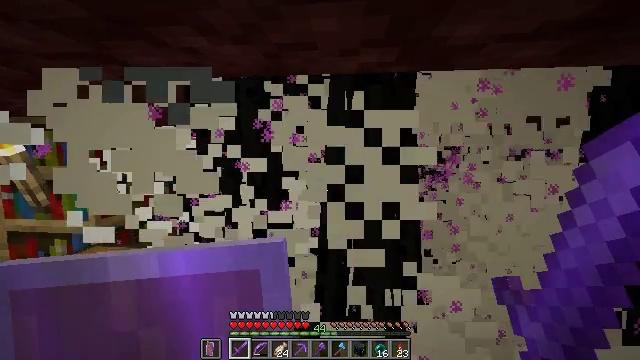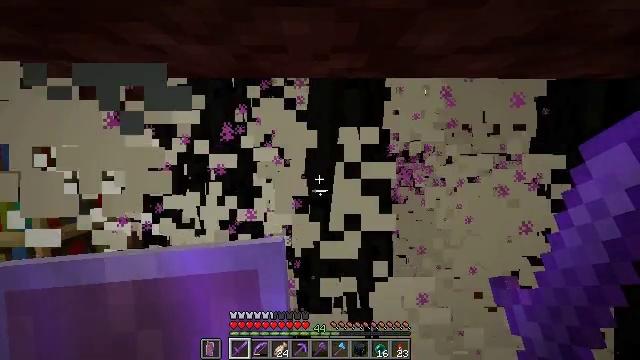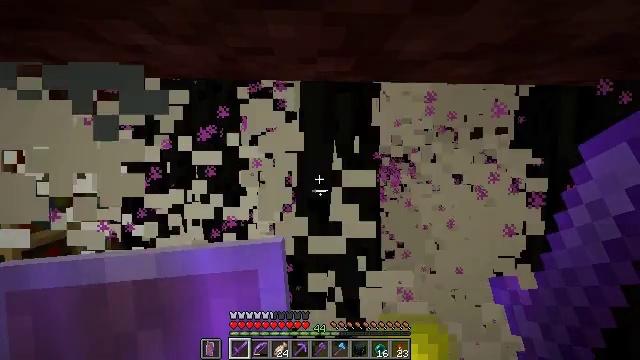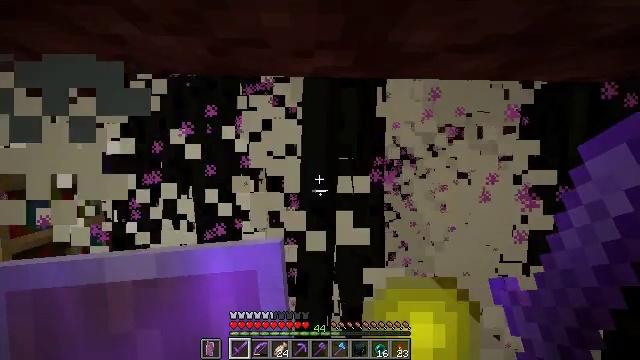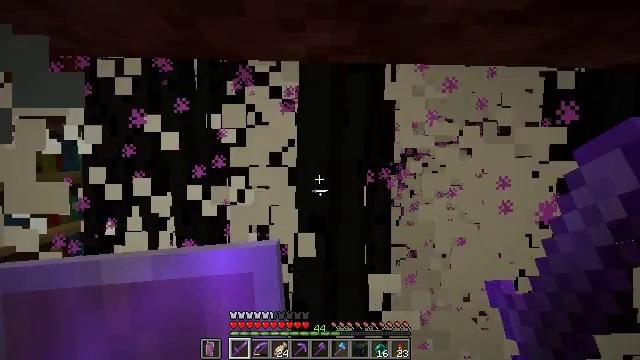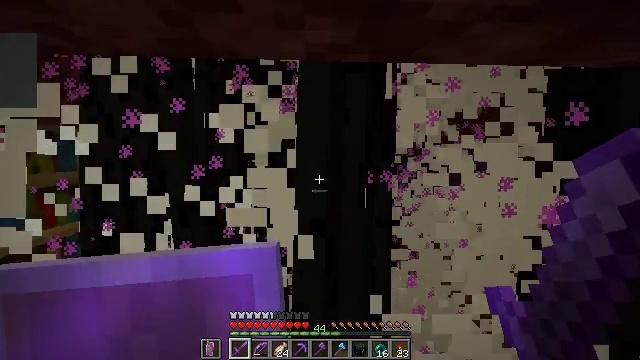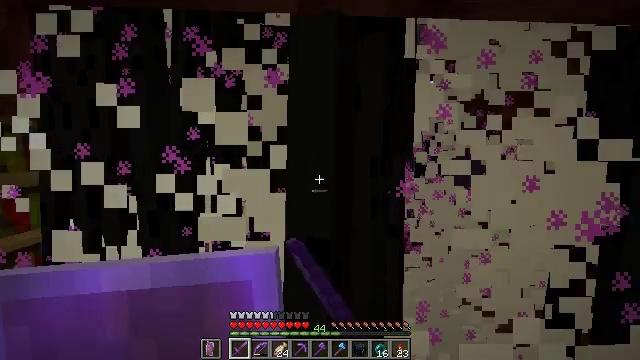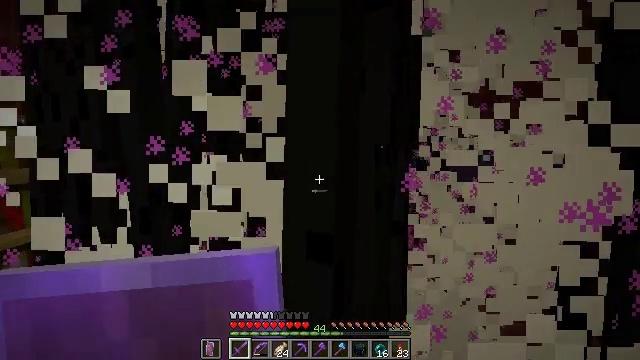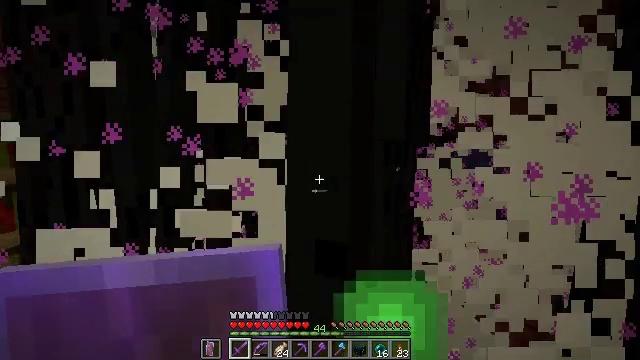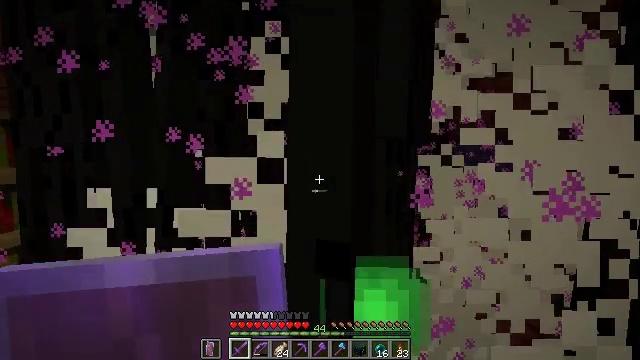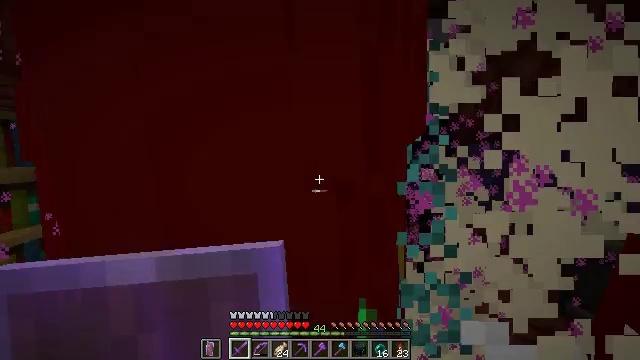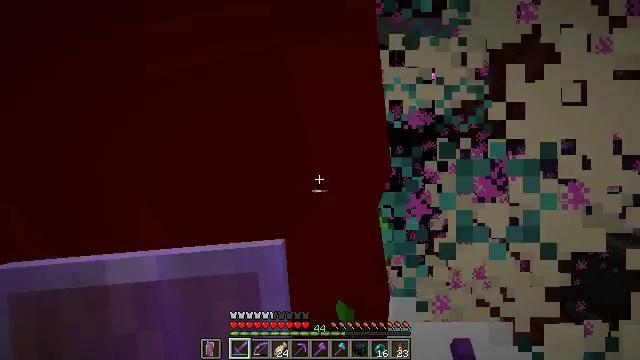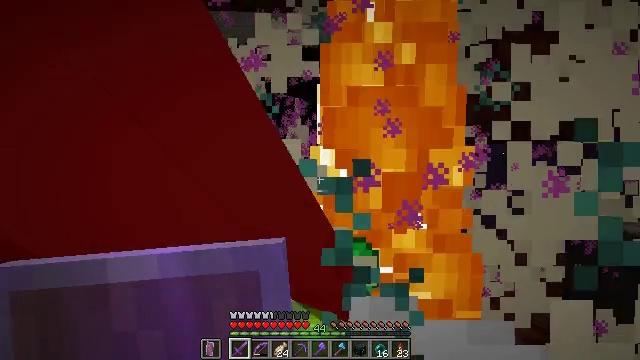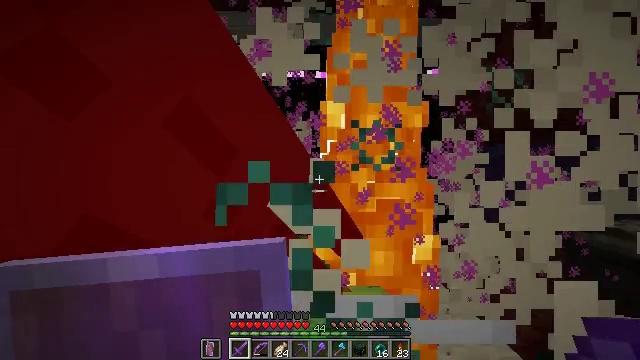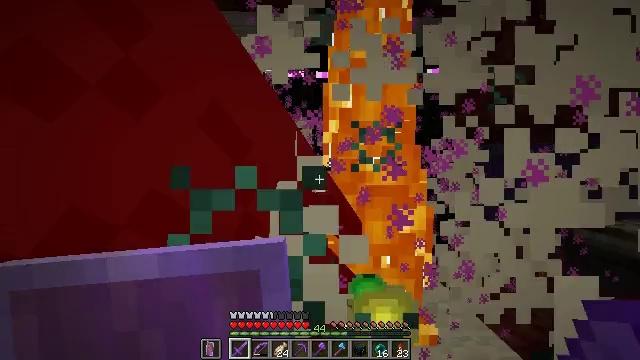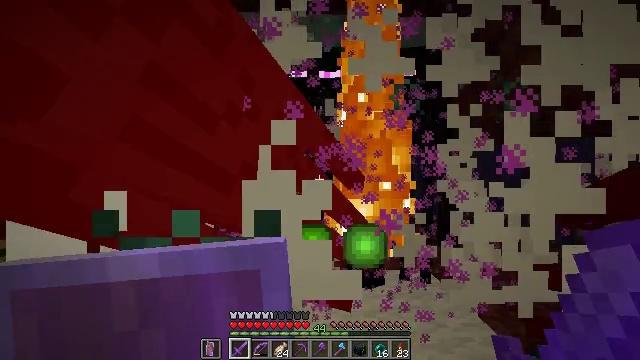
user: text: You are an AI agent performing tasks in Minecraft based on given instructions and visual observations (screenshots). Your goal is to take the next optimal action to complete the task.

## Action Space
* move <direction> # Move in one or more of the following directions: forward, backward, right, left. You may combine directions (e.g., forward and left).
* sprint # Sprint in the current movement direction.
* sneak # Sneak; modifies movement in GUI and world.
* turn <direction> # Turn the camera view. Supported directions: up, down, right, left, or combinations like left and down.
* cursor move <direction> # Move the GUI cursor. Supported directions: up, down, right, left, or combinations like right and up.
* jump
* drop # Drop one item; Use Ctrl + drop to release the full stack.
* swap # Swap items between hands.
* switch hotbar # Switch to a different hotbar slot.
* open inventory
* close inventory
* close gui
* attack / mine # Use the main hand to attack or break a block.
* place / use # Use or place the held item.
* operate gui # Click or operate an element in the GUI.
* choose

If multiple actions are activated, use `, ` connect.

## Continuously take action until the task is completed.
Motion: motion action
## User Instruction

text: Defeat an enderman.
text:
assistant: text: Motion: turn right
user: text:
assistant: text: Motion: turn right
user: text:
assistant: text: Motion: move forward
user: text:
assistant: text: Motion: move forward
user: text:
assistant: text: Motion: move forward, attack / mine
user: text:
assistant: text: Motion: attack / mine
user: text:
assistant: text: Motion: attack / mine
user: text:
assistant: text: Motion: attack / mine
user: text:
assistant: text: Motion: attack / mine
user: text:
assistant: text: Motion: no_op
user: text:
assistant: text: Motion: no_op
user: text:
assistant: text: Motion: no_op
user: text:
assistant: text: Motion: no_op
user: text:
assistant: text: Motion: no_op
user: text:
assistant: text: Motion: no_op
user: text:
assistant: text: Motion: turn left
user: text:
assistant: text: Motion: no_op
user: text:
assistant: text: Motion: move back
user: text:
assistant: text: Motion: move back, turn left
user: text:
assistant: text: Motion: move back, turn left and down
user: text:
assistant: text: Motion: turn down
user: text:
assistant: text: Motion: turn down
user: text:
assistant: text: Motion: no_op
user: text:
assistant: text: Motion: no_op
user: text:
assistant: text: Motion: no_op
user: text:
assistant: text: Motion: no_op
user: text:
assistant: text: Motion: no_op
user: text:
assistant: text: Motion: no_op
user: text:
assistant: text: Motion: no_op
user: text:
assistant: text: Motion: no_op